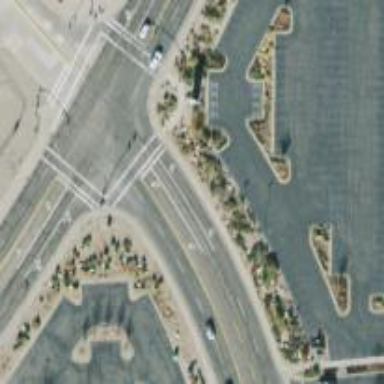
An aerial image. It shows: Crossing with marked lines on the road.